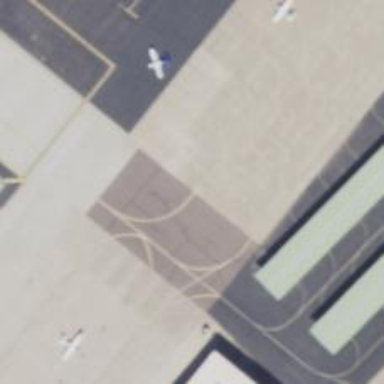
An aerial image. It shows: View of taxiway at the airport.